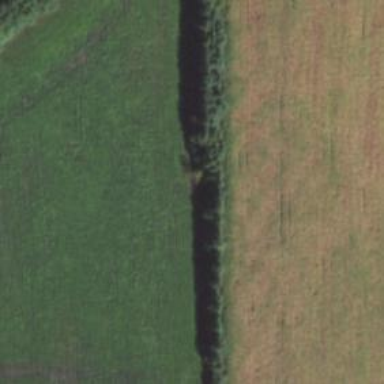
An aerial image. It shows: Row of trees in natural setting.